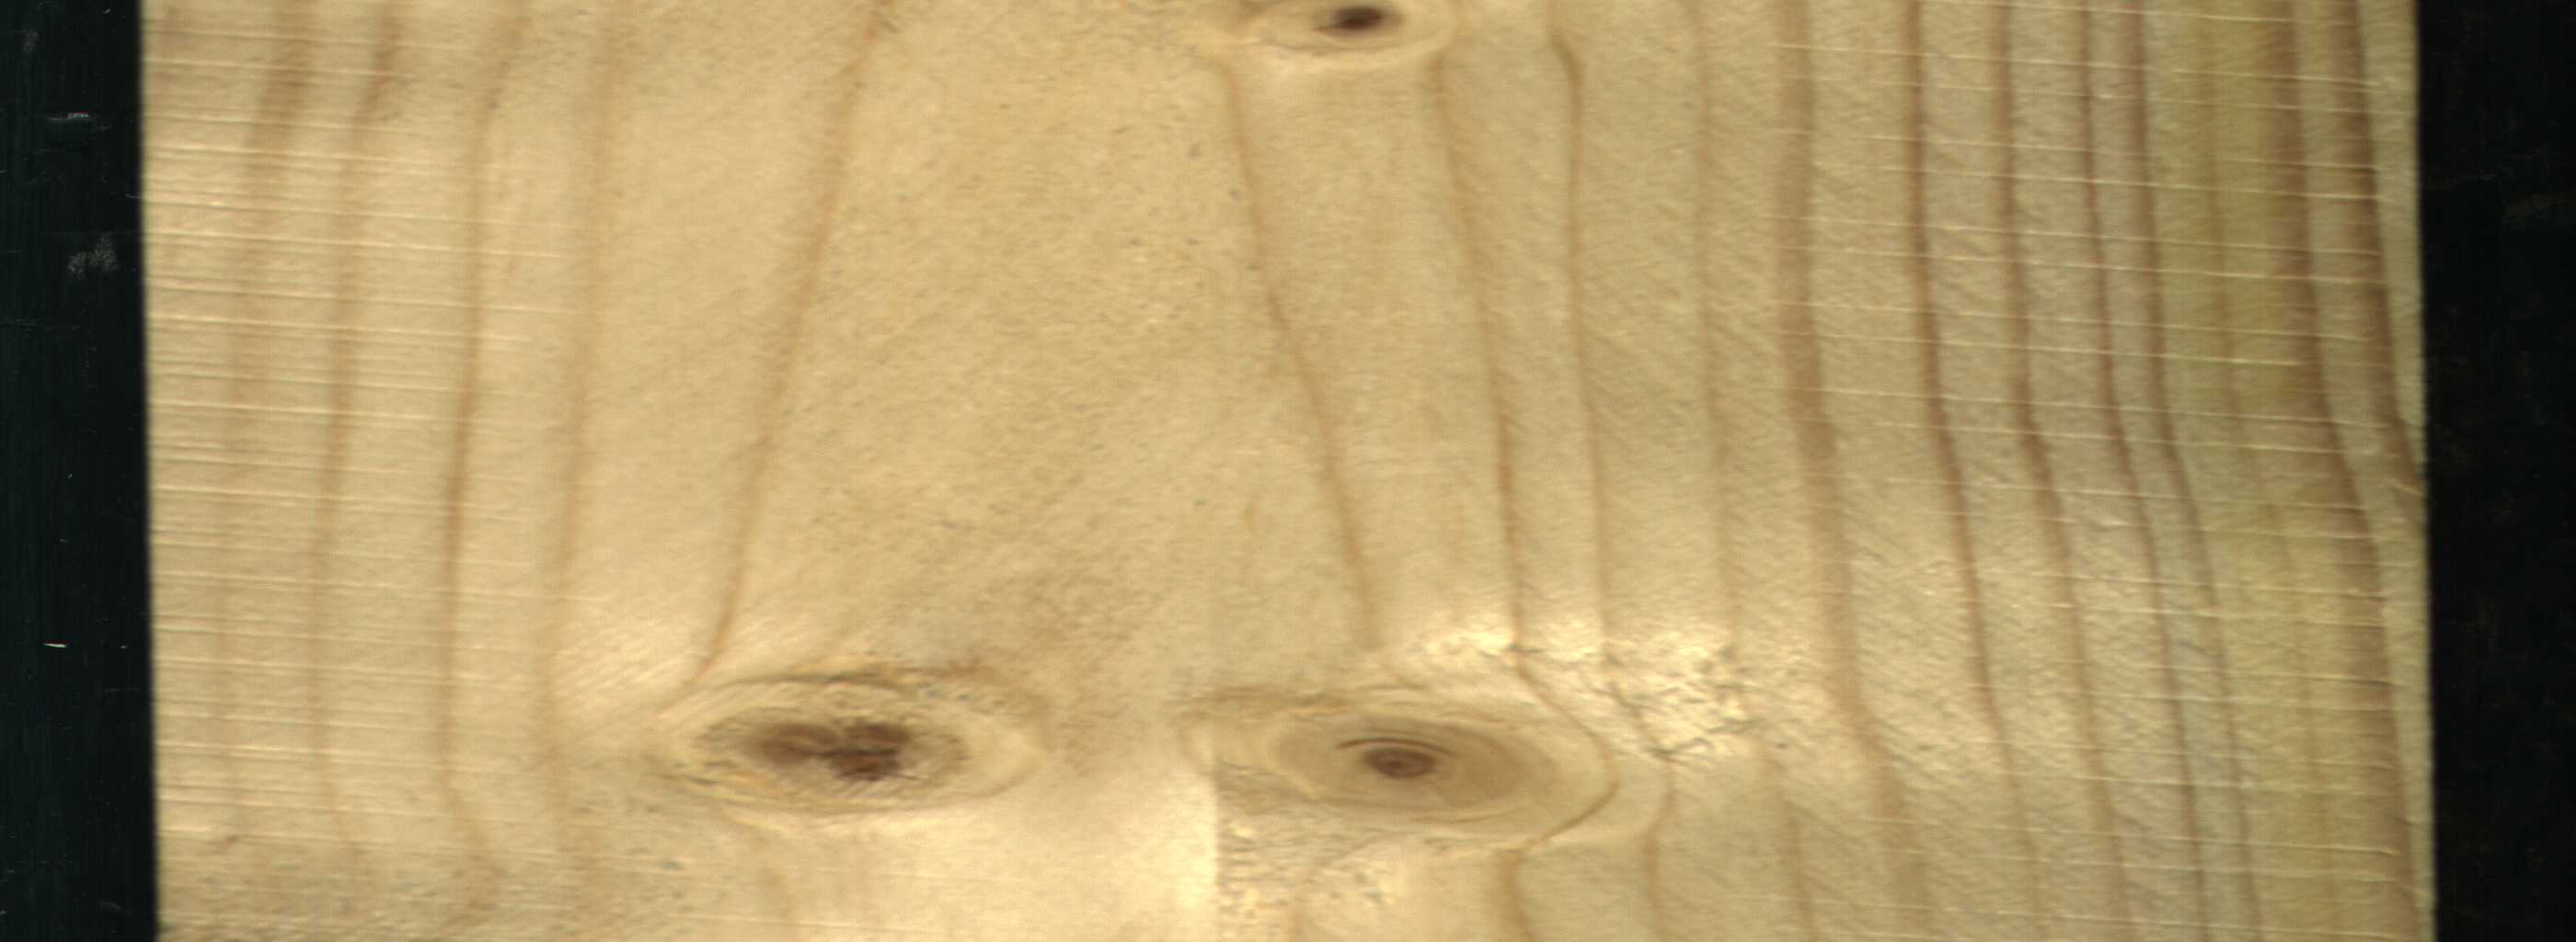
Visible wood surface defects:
Live_Knot
Live_Knot
Live_Knot